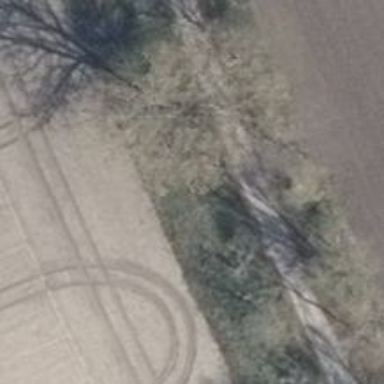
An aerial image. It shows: Single tag "natural: tree."